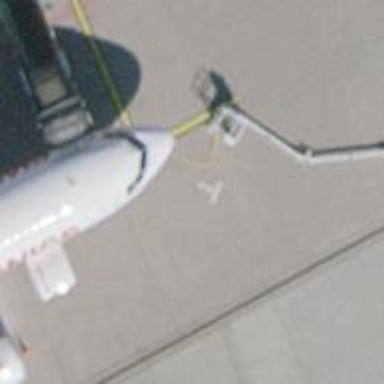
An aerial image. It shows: Airport parking position.